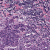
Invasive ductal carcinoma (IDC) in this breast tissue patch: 1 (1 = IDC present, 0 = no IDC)